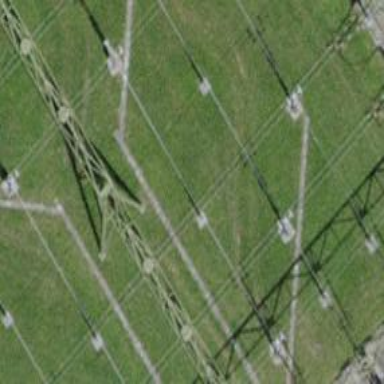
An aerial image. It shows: Insulator used in power equipment.